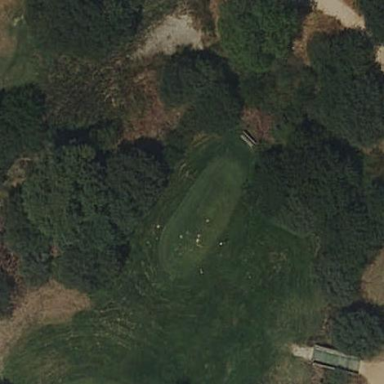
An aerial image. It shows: Golf tee on grass surface.